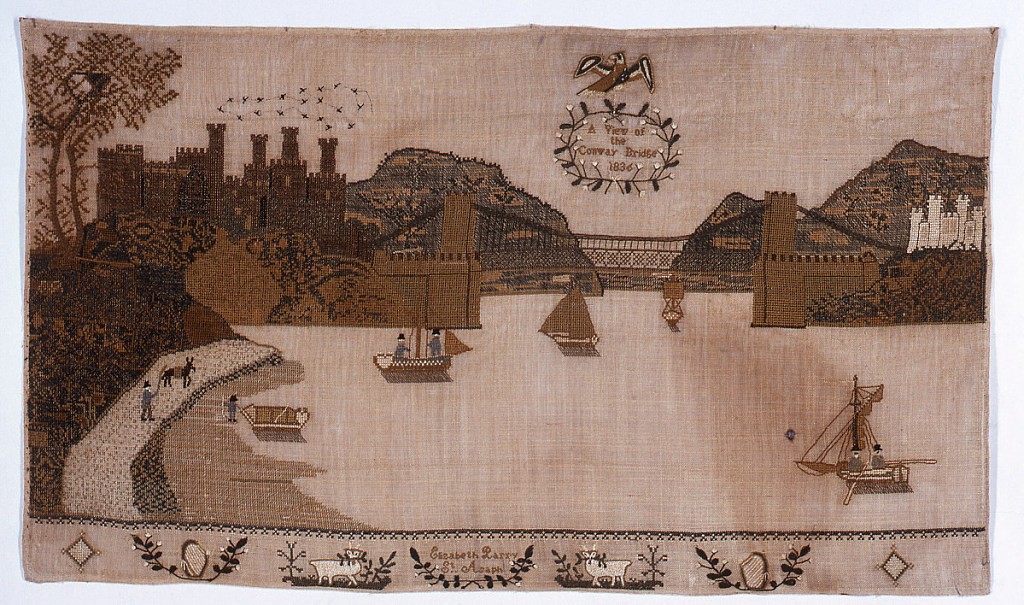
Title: Embroidered picture
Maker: Elizabeth Parry
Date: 1836
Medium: silk embroidery, linen foundation Technique:
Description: Horizontal panel showing Bridge, five boats on river, several buildings on the shore; eagle in the sky with wreath "A View of Conway Bridge 1836"; on the lower border are two harps, two sheep and "Elizabeth Parry St. Asaph."